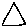
Label: triangle